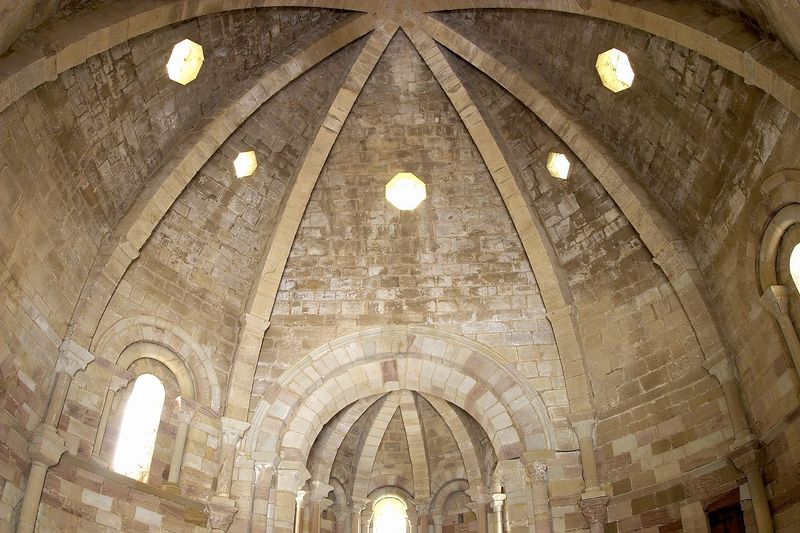
Titel: Santa Maria in Eunate
Standort: Eunate, Santa Maria (EU - E)
Schlagwörter: fenster, hell, licht, säulen, weiss, dach, gebäude, beige, alt, architektur, stein, steine, kirche, decke, rund, bogen, mauer, pilaster, rundbogen, kuppel, bögen, fugen, gewölbe, dom, dachfenster, rippen, kapitell, öffnung, quader, sandstein, rippengewölbe, apsis, romanik, streben, bau, achteckig, sonnen, bauwerk, öffnungen, romanisch, gemauert, halbsäule, rippe, absis, absiss, abgetreppt, wandvorlage, massivbau, achtecig, abssiss, basiss, rippengewälbe, lisane